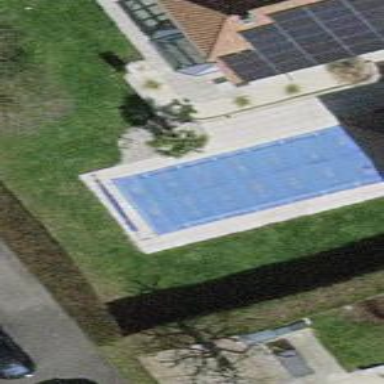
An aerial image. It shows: Swimming pool located in leisure land.